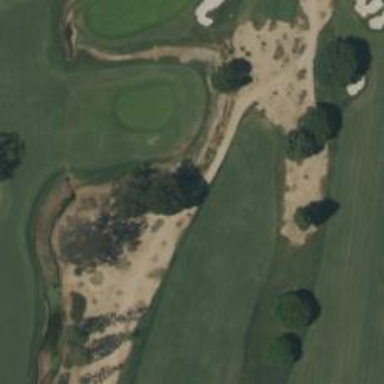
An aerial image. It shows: Path for golf carts.